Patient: sex M, age 79
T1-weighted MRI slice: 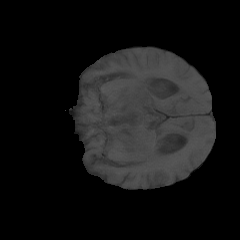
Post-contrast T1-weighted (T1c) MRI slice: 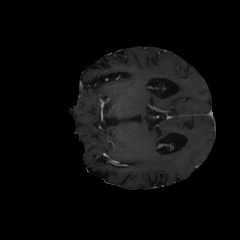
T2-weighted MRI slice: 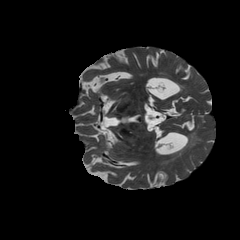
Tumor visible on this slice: no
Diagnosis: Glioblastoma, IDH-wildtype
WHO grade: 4